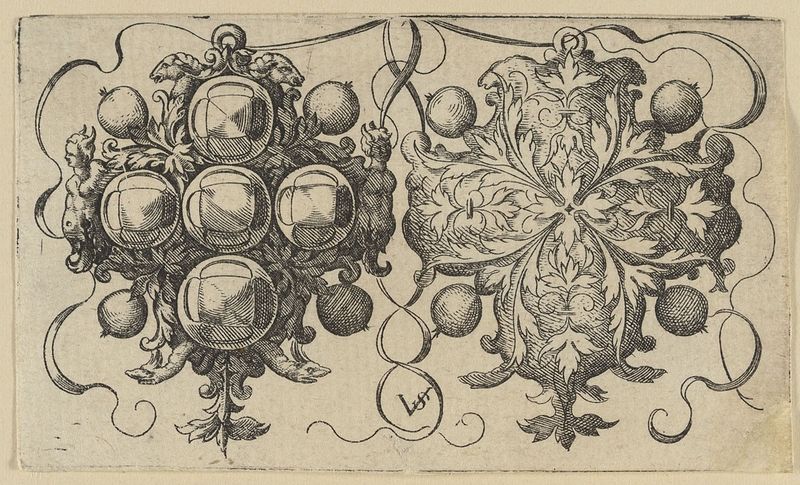
Titel: Vorder- und Rückseite eines Anhängers, Blatt aus einer Folge von Goldschmiedearbeiten
Künstler: Virgil Solis
Standort: Hamburg
Institution: Museum für Kunst und Gewerbe Hamburg
Schlagwörter: blätter, blume, schmuck, schwarz, skizze, ornament, fünf, pflanze, pflanzen, perle, renaissance, früchte, schrift, papier, grafik, graphik, weis, figuren, floral, verzierung, streifen, fotografie, photographie, beeren, druckgraphik, druckgrafik, stich, kugeln, kunstgewerbe, wappen, karte, teufel, blattwerk, granatapfel, bänder, kupferstich, kunsthandwerk, schellen, groteske, faune, halbedelsteine, anstecker, rankenwerk, goldschmiedearbeit, rankenornament, satyrn, gerippt, juwelen, reproduktionen, silene, vs, industriedesign, druckerzeugnisse, ornamentstich, volrageblätter, ricardo